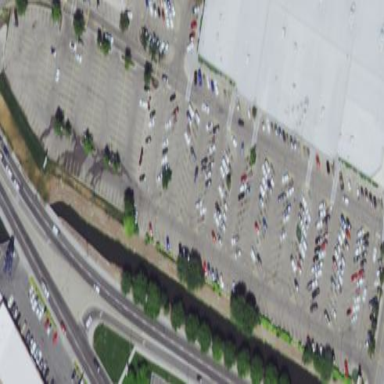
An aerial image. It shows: Parking area with asphalt surface.